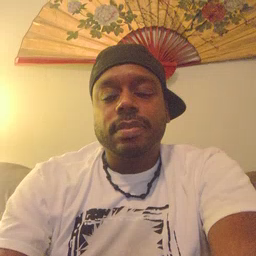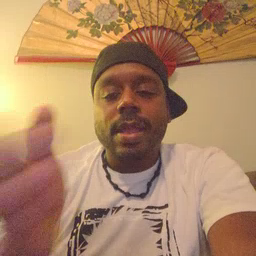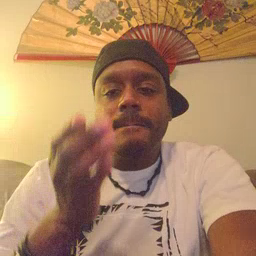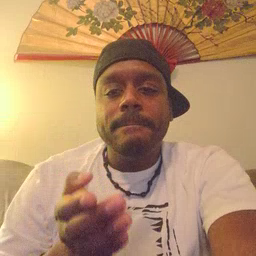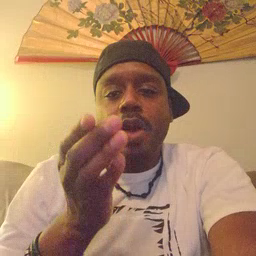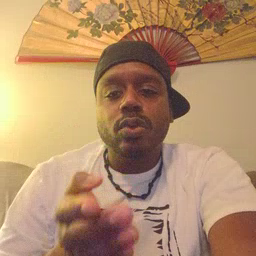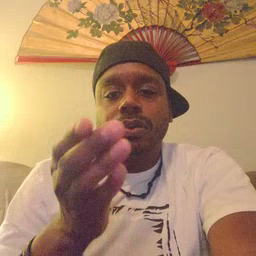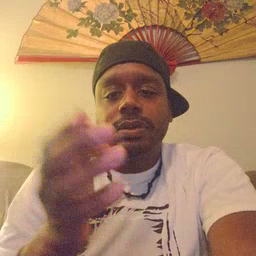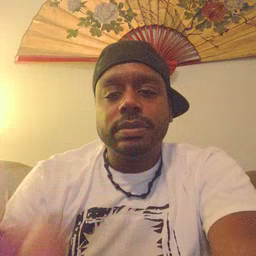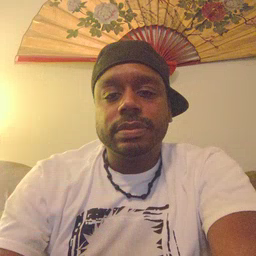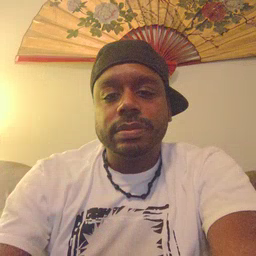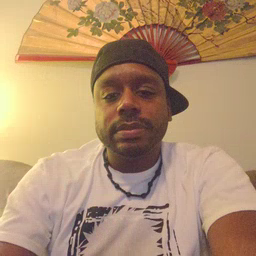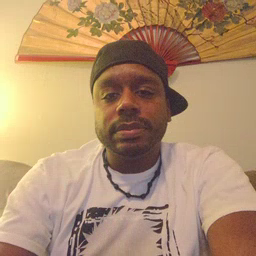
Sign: boat